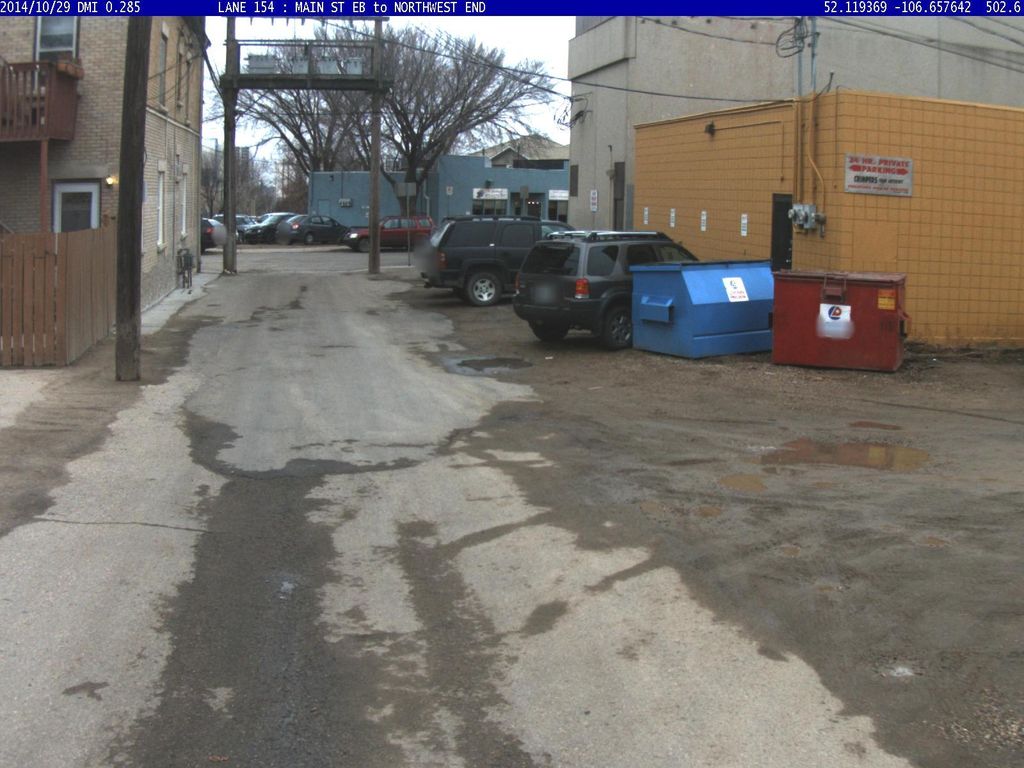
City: saskatoon